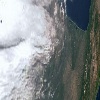
Label: cloud